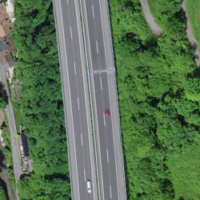
EUNIS habitat code: 57
Species observed at this site:
Aegopodium podagraria